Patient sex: M
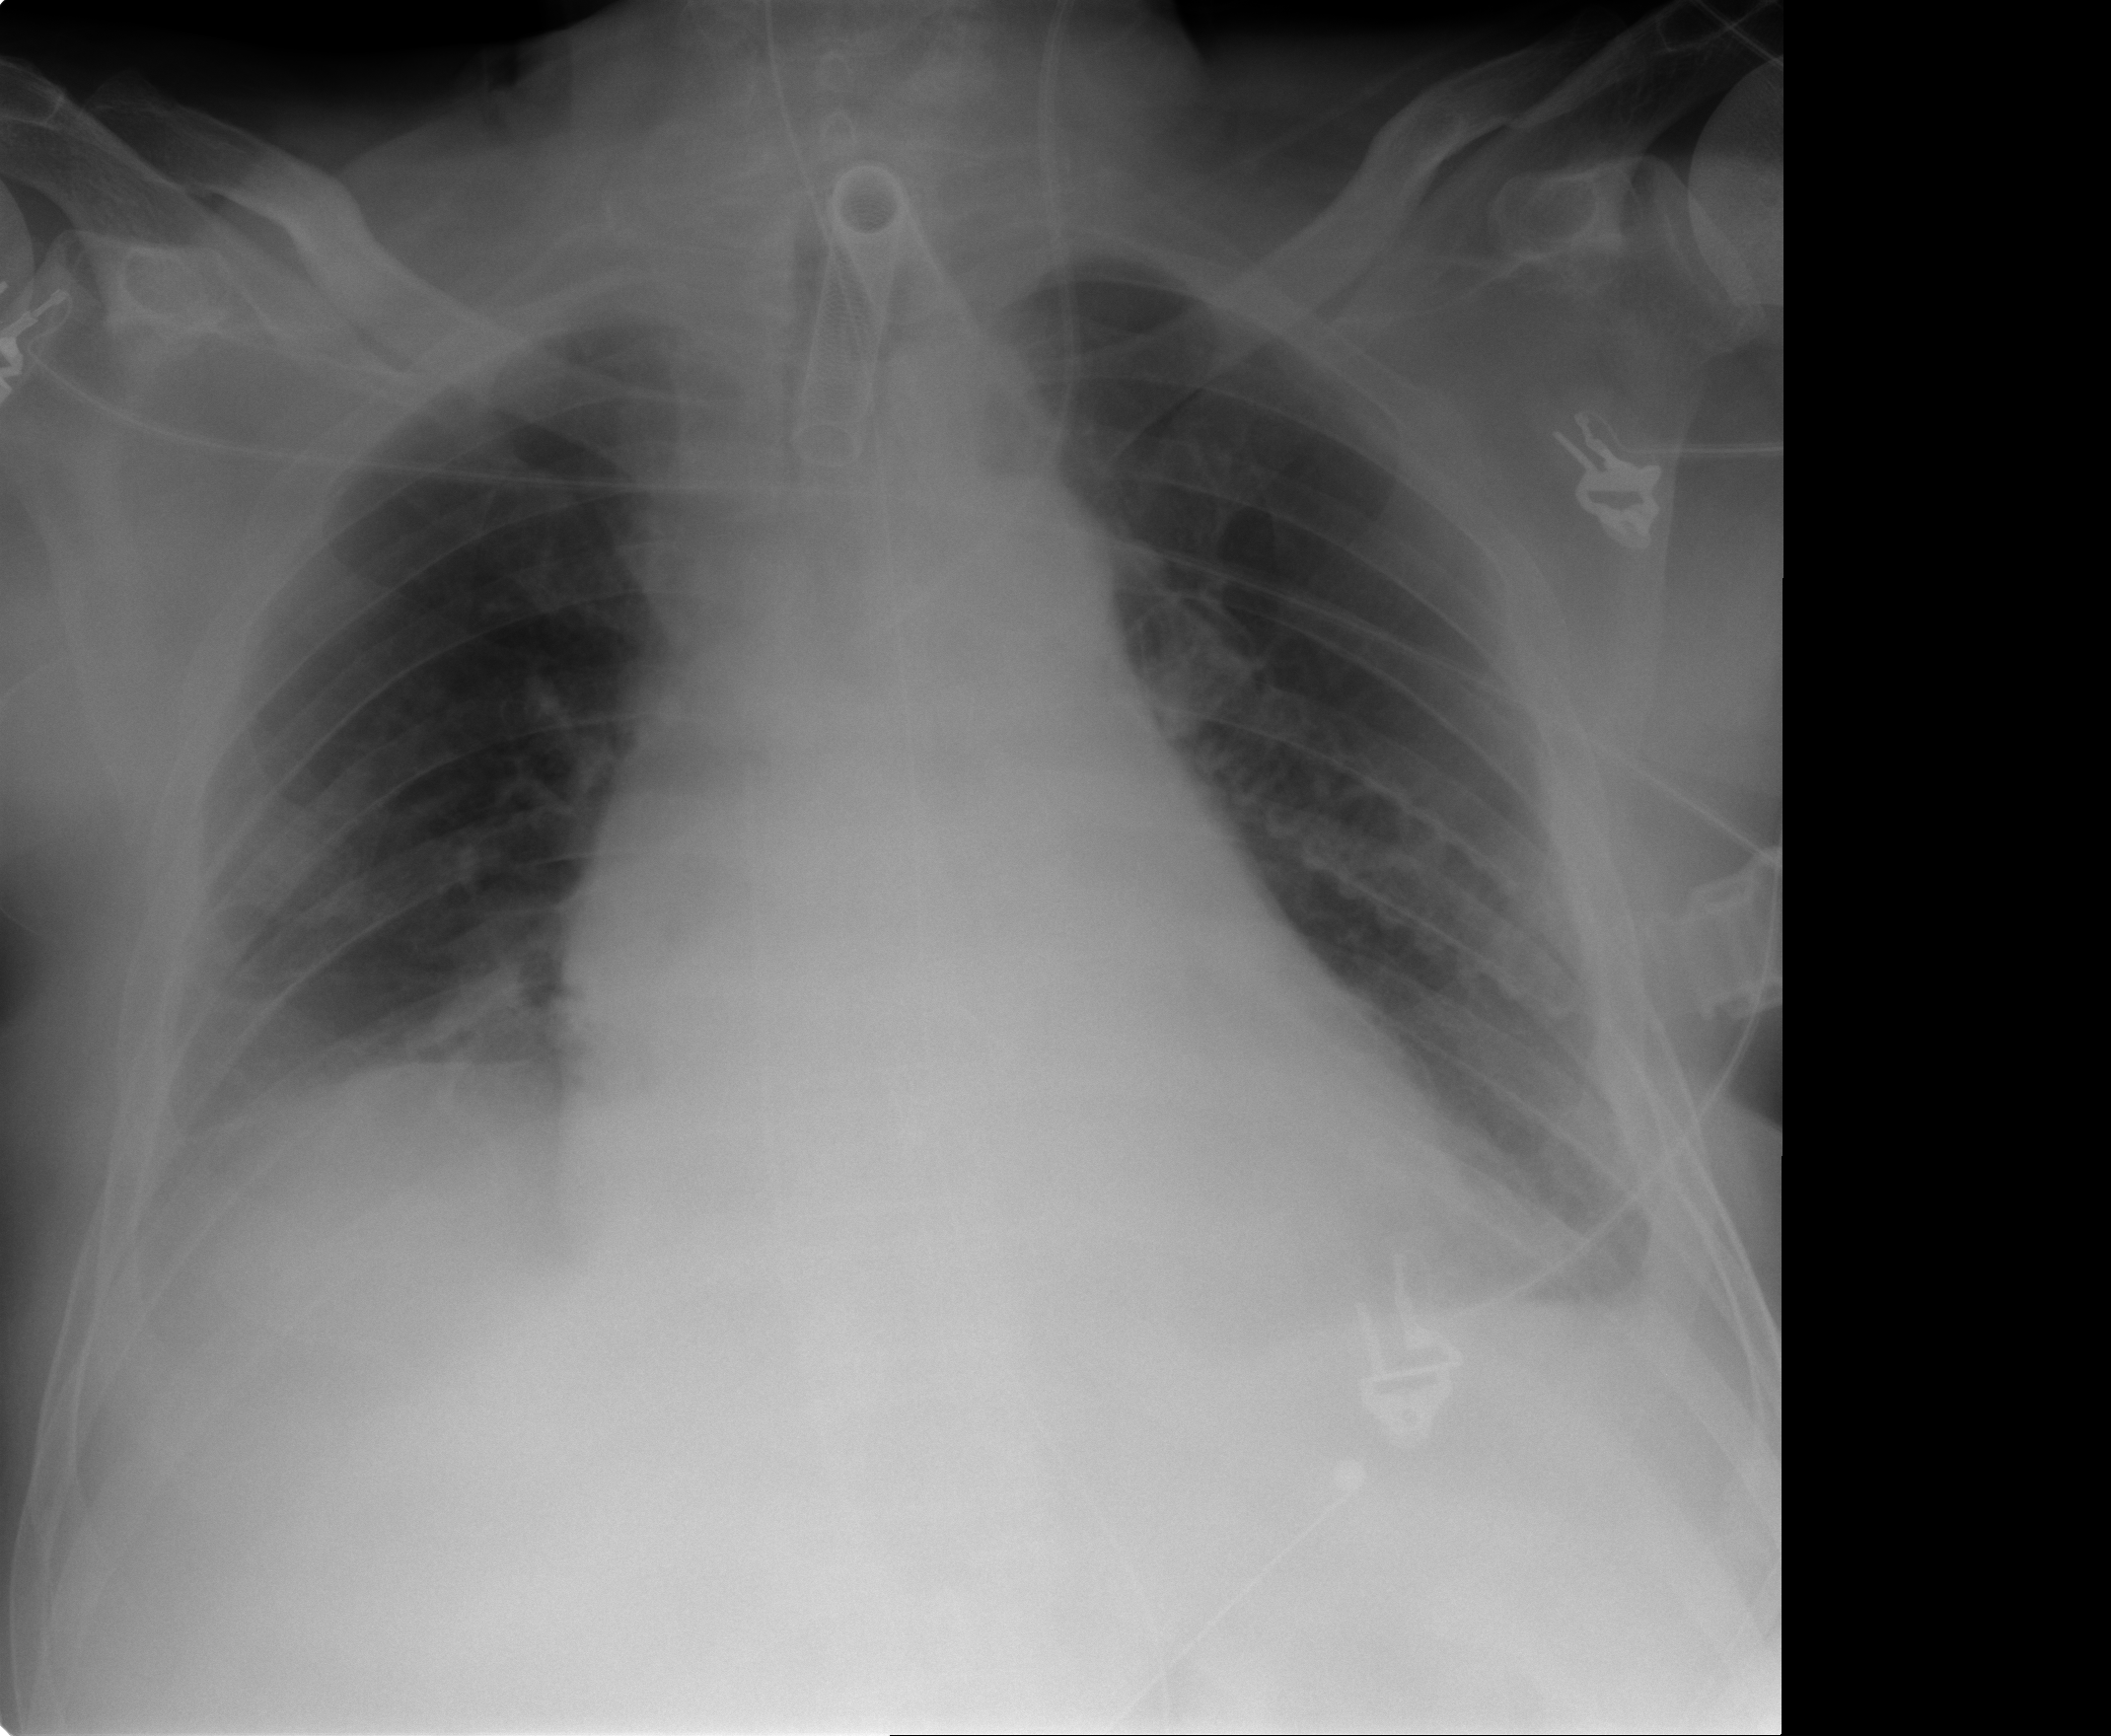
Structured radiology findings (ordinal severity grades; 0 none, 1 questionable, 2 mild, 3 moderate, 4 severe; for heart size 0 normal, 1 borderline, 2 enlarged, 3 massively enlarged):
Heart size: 2
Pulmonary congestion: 1
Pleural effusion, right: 2
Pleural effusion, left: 2
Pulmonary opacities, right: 0
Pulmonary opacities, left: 1
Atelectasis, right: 2
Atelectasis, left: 2